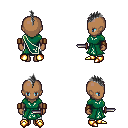
a pixel art fantasy rpg character, female body template, human, dark skin, sash dress, white pants, gray mohawk hairstyle, leather bracers, gold boots, dagger, four views (front, back, left, right), 2x2 character sprite sheet, small pixel art, hard edges, no anti-aliasing